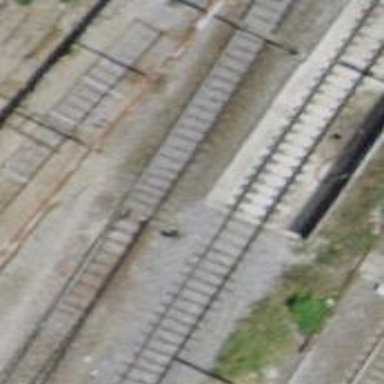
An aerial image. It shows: Siding railway line with electrified contact line for the trains.